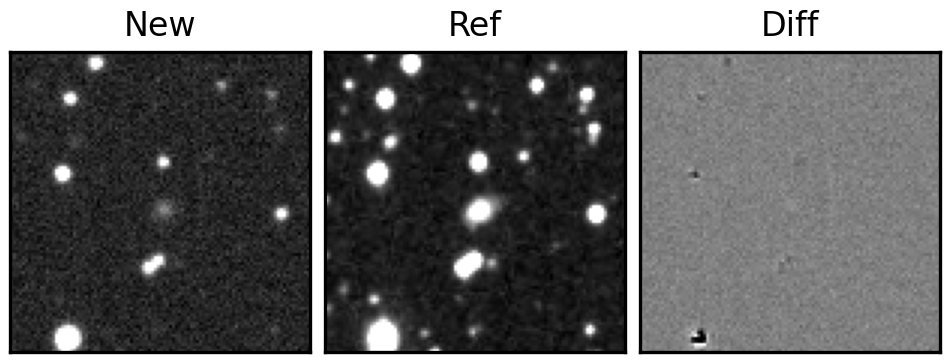
Label: real